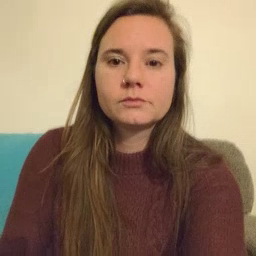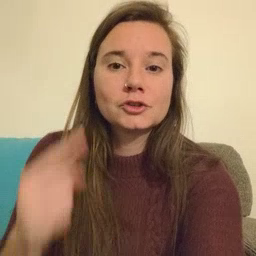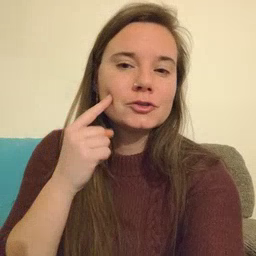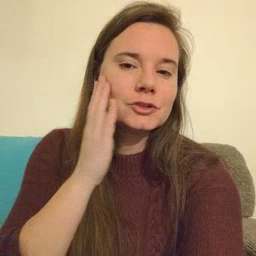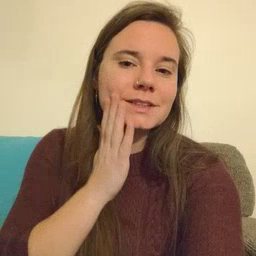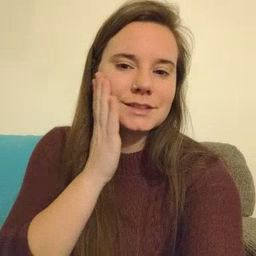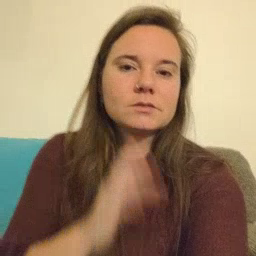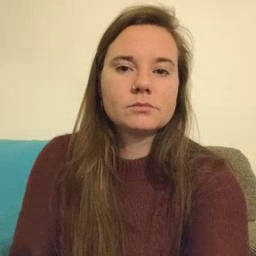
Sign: cheek